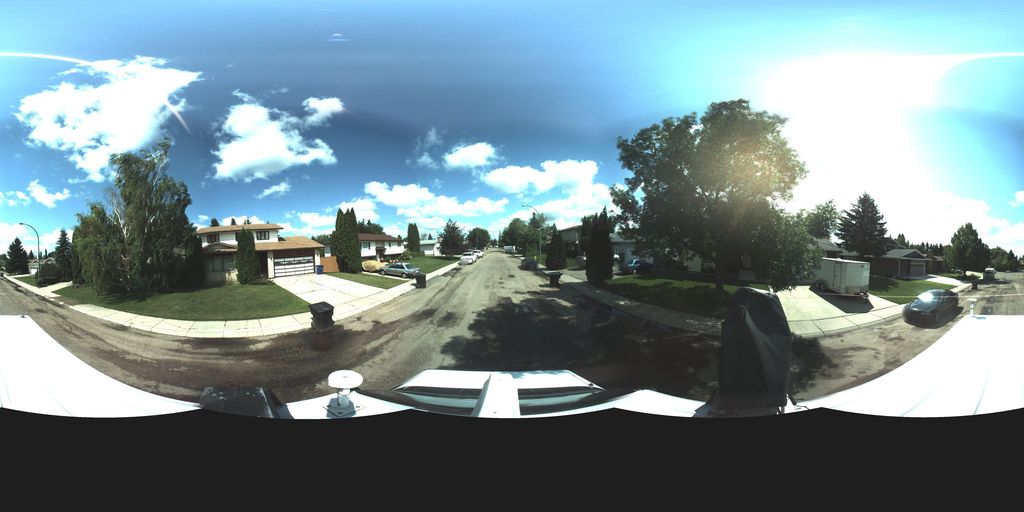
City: saskatoon